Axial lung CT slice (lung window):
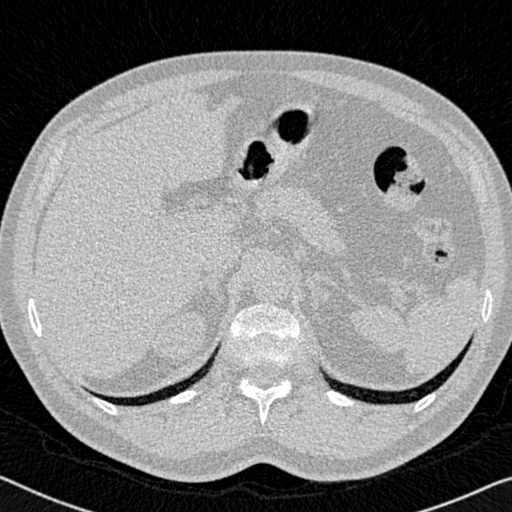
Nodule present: no